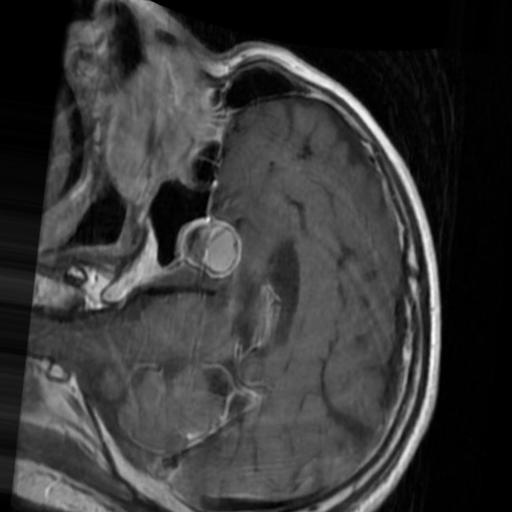
Label: brain_tumor